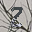
Label: 2